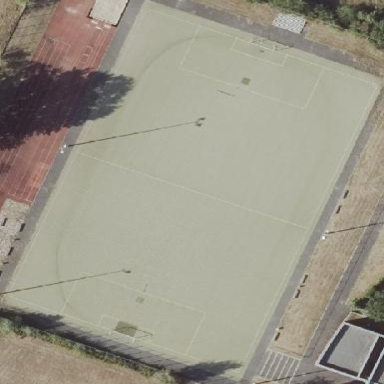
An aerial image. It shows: Soccer pitch with artificial turf for leisure sports activities.